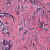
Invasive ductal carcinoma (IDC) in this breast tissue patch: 1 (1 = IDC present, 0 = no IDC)